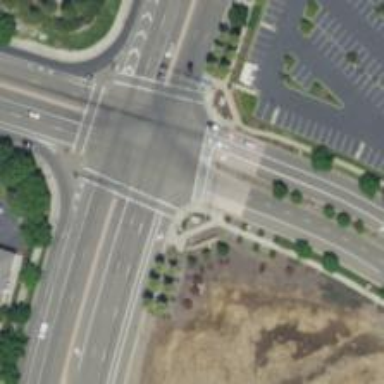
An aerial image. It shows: Pedestrian crossing with zebra markings on the footway.